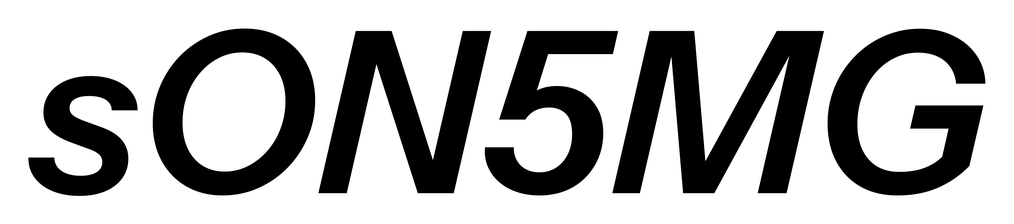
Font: InstrumentSans-Italic_SemiBold_Italic